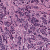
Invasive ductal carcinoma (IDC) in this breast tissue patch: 1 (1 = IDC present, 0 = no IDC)